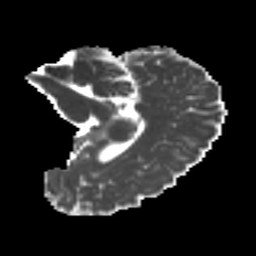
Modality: MD
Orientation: sagittal
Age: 36
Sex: female
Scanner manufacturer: ge
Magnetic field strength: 3 T
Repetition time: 7.8 s
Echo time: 0.0606 s